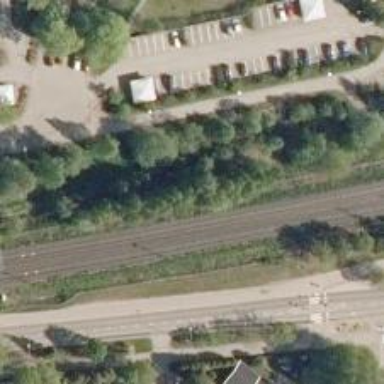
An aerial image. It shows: Railway signal supported by catenary mast.